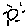
Label: sun